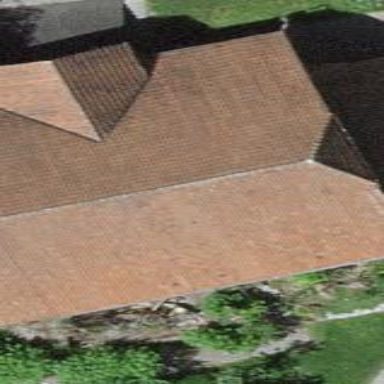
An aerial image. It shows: Rural barn.